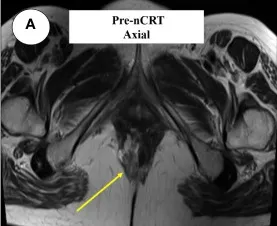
The typical images of anal adenocarcinoma before and after nCRT in three dimensions. The lesions were marked in yellow arrow. The axial images before nCRT, the irregular mass protruding into the intestinal cavity.
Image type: radiology (mri)